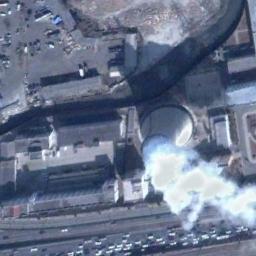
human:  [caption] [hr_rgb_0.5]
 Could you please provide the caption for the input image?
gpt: Many buildings of different shapes are next to the thermal power station .

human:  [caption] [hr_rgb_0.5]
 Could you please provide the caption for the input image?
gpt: There is a thermal power station in the open space by the woods .

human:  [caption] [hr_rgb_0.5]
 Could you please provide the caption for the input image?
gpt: The thermal power station is next to some buildings with white mist above .

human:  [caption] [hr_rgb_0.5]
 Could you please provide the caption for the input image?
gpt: There is a factory building in a thermal power station and a cooling tower is steaming .

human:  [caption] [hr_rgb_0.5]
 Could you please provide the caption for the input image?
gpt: There are some buildings and a chimney on the thermal power station .